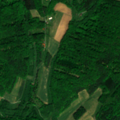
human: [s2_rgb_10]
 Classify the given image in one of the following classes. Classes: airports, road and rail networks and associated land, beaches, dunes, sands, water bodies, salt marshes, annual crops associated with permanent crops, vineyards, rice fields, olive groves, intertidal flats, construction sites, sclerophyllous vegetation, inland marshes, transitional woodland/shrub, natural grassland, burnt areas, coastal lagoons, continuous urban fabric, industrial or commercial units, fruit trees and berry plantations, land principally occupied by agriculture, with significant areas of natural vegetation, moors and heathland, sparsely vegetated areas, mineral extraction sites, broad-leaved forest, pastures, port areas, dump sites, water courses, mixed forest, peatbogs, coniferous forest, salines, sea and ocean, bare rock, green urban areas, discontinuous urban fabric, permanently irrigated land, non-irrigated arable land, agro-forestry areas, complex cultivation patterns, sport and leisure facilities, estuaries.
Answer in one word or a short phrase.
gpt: complex cultivation patterns, broad-leaved forest